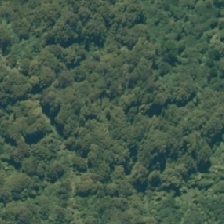
Land cover: indigenous_forest